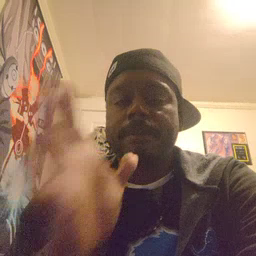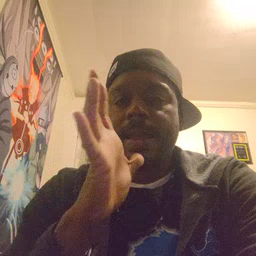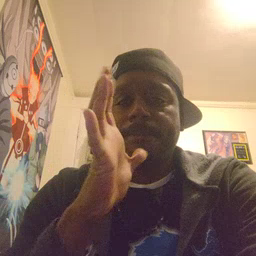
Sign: mom